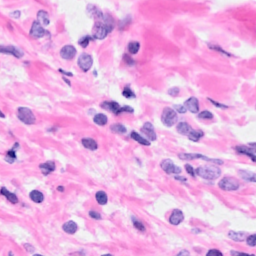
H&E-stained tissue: Breast